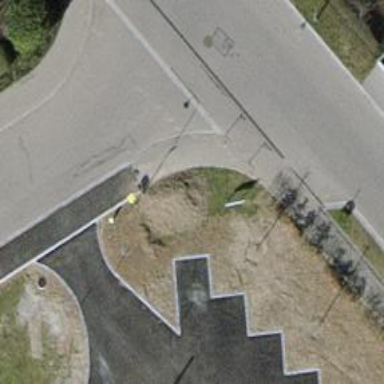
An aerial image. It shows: Post box is visible.